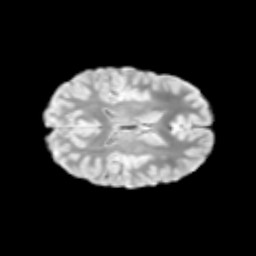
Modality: T2w
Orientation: axial
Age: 10
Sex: male
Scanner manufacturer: siemens
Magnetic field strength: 3 T
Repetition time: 3.8 s
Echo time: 0.07 s